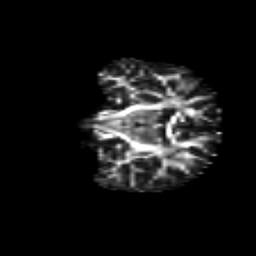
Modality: FA
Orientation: coronal
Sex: male
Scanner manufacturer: siemens
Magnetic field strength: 3 T
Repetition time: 5 s
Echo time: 0.071 s